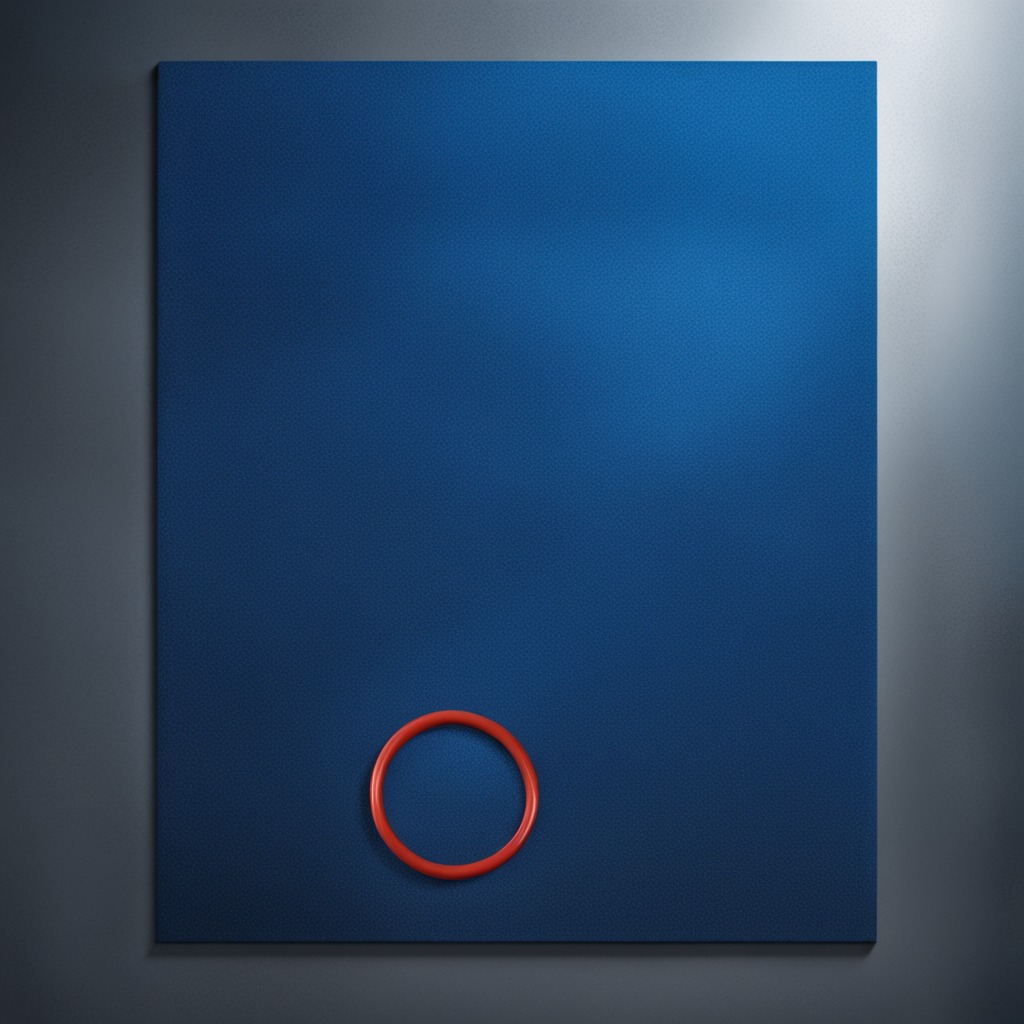
A rubber O-ring lying on a blue rubber mat inside a workshop under bright overhead lighting crisp shadows high clarity worn but beneath the mat